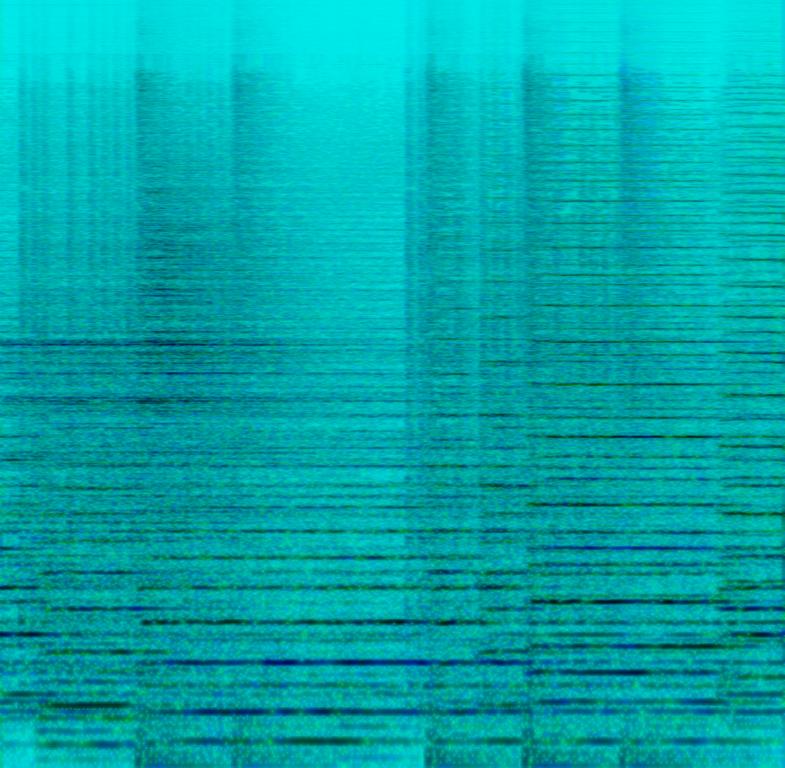
The song is an instrumental. The tempo is medium with a marching band rhythm, snares playing percussively , cymbals crashing, brass band harmony, trumpets blaring, trombones and tubas playing long notes. The song has a patriotic fervour and inspires. The overall sound quality is poor.